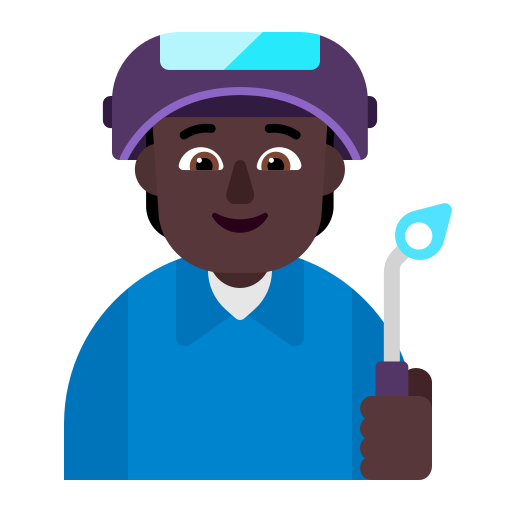
factory worker flat dark